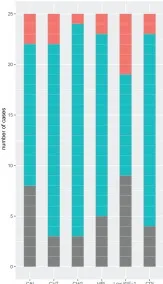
Pituitary dysfunctions and metabolic disorders. Description of hypopituitarism of all the cases. CAI, central adrenal insufficiency; CHT, central hypothyroidism; CHG, central hypogonadism; HPL, hyperprolactinemia; CDI, central diabetes insipidus; N/A, not available.
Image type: chart (chart)